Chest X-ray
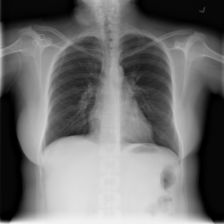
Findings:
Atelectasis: negative
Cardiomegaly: negative
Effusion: negative
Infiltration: negative
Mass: negative
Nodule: negative
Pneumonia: negative
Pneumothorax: negative
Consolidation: negative
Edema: negative
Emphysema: negative
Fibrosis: negative
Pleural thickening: negative
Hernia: negative